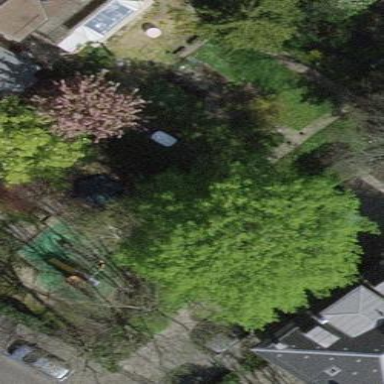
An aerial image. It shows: Garden that is leisure land.